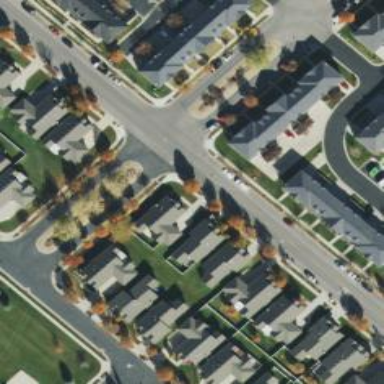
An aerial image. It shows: Residential road.